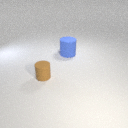
large blue rubber cylinder to the right of small brown rubber cylinder